Aerial crown-view tile of a tropical tree (Barro Colorado Island, Panama), acquired 20240716:
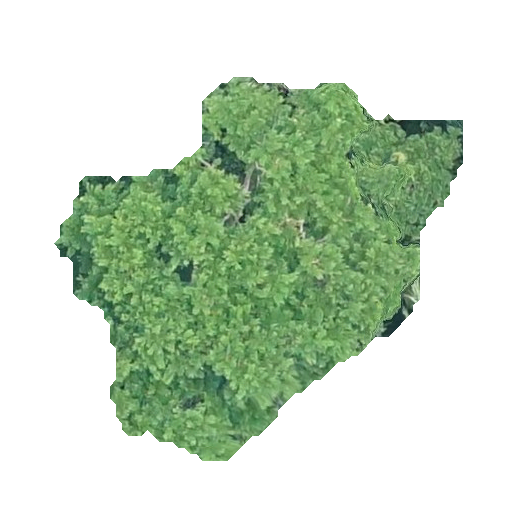
Species: Platypodium elegans
GBIF accepted scientific name: Platypodium elegans
Crown area: 149.892 m²